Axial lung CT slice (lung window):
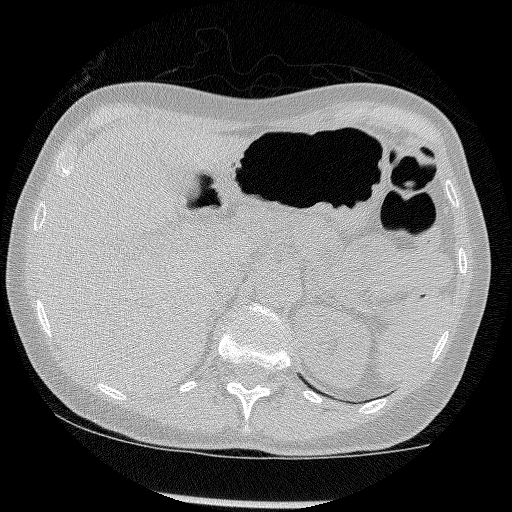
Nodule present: no